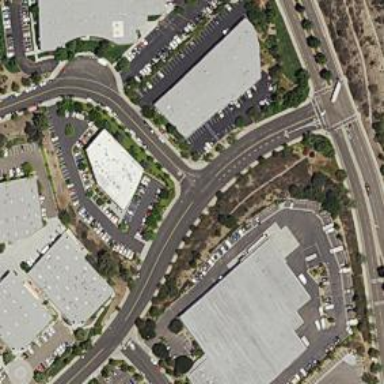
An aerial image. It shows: Industrial building.